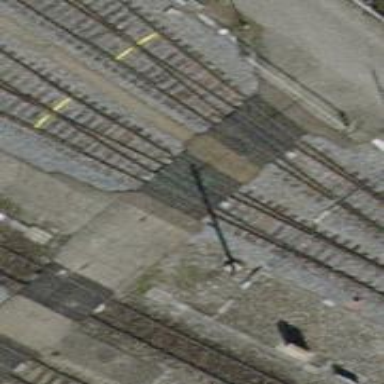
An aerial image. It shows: Full barrier level crossing on railway.